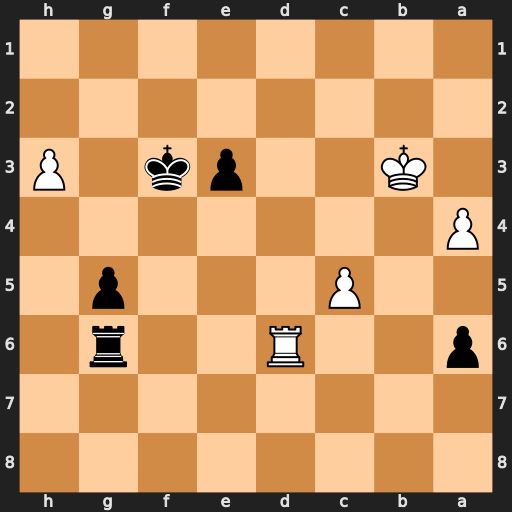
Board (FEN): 8/8/p2R2r1/2P3p1/P7/1K2pk1P/8/8
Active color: b
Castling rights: -
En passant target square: -
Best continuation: e2 Rxg6 e1=Q